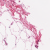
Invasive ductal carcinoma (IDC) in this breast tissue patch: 0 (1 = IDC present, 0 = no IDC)